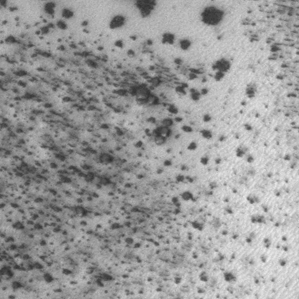
Label: frost